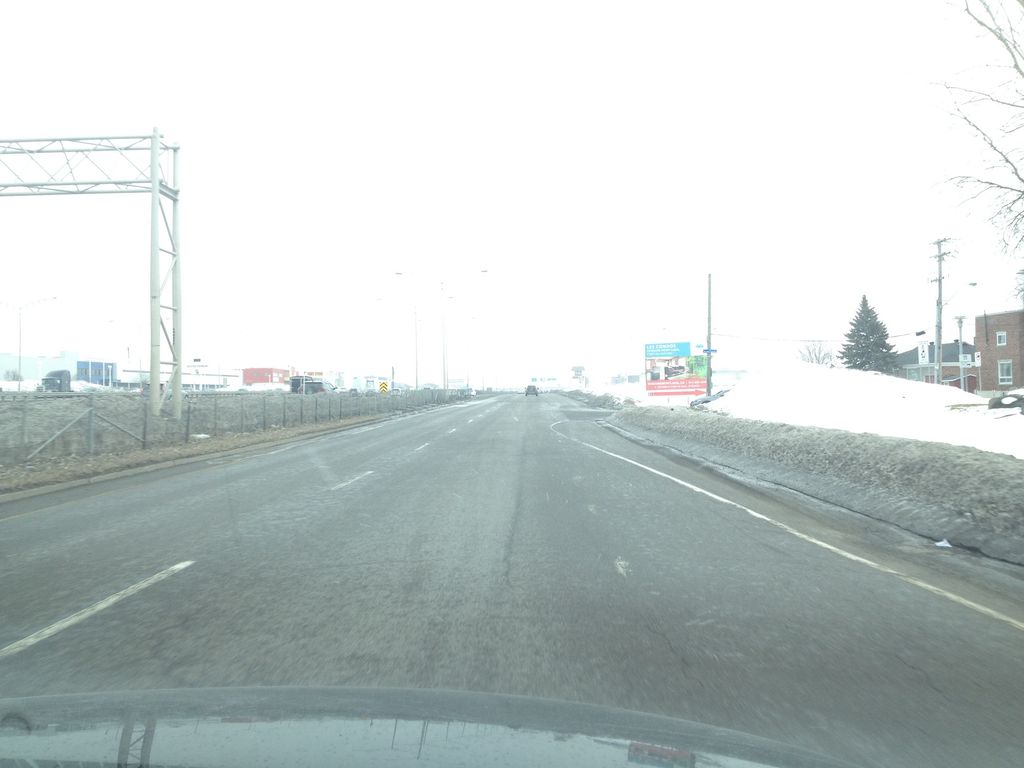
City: montreal